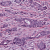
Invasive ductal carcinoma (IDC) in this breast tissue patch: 1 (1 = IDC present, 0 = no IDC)